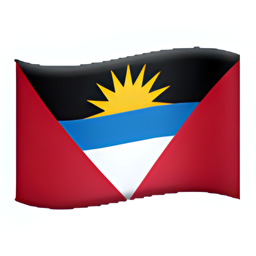
Name: flag for antigua barbuda
Emoji: 🇦🇬
Group: Flags
Sub-group: country-flag